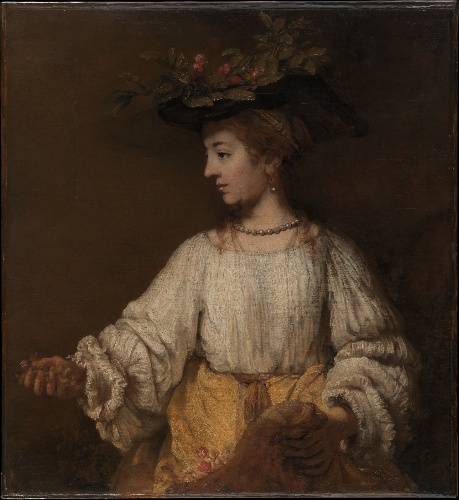
Title: Flora
Artist: Rembrandt (Rembrandt van Rijn)
Artist bio: Dutch, Leiden 1606–1669 Amsterdam
Date: ca. 1654
Object type: Painting
Classification: Paintings
Medium: Oil on canvas
Dimensions: 39 3/8 x 36 1/8 in. (100 x 91.8 cm)
Department: European Paintings
Credit line: Gift of Archer M. Huntington, in memory of his father, Collis Potter Huntington, 1926
Accession year: 1926
Repository: Metropolitan Museum of Art, New York, NY
Tags: Profiles|Women|Flowers